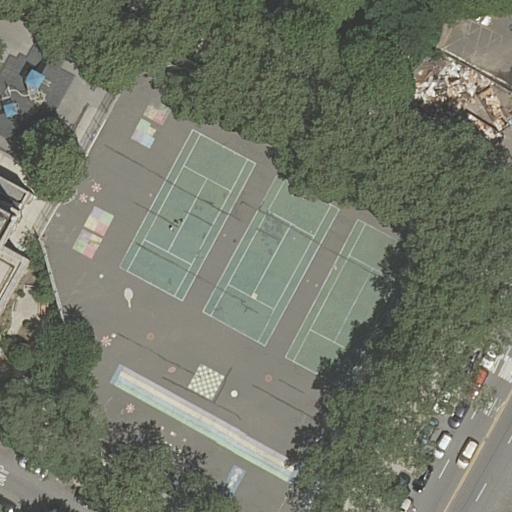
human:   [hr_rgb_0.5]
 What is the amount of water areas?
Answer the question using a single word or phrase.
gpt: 0

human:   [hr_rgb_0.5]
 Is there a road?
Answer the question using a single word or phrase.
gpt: yes

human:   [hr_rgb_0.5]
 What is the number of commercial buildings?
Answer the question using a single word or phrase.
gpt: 0

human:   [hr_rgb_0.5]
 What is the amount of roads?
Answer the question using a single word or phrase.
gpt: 5

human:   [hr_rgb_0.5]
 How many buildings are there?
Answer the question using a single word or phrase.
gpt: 1

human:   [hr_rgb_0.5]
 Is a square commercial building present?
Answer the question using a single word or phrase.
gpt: no

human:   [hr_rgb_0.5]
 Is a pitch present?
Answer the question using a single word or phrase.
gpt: yes

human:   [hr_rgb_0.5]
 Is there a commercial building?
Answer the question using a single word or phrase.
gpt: no

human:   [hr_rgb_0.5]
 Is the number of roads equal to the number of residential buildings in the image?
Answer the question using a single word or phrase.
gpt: no

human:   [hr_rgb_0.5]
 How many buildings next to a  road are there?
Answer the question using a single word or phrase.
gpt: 1

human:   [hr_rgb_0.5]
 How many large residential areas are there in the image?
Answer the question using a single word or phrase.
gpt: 1

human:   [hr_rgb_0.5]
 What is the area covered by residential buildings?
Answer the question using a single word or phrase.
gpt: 166m2

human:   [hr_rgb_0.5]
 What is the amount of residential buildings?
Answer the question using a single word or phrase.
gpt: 1

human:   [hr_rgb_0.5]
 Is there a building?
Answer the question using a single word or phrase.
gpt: yes

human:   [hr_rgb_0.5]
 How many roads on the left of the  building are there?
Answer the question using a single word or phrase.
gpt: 0

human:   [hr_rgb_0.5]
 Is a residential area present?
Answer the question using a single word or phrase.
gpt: yes

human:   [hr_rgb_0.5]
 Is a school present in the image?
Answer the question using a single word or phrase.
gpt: yes

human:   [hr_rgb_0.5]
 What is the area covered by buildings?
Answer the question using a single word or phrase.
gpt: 166m2

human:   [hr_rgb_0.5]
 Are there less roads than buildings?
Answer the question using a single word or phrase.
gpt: no

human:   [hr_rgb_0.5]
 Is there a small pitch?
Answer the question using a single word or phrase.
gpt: no

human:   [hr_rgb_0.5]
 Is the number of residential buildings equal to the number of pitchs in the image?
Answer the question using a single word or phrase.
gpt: no

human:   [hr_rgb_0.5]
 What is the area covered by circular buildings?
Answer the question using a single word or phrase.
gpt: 0m2

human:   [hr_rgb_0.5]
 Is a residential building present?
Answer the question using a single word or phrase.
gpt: yes

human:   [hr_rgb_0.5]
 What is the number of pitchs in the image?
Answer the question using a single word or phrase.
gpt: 2

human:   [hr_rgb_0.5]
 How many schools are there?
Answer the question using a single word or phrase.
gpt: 1

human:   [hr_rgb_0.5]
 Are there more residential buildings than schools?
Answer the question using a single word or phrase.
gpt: no

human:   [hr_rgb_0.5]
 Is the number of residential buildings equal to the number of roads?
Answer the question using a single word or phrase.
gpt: no

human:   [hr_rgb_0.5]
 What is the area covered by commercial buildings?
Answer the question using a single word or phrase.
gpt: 0m2

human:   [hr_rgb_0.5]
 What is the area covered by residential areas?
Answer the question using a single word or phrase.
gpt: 6892m2

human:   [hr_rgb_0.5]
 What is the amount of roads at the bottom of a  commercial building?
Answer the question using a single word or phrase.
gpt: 0

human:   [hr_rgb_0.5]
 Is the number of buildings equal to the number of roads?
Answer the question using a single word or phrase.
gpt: no

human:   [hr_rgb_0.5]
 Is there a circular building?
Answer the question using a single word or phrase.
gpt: no

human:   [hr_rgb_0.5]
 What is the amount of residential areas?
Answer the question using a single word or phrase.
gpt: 1

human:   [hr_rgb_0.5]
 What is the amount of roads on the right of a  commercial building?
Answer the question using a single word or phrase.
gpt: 0

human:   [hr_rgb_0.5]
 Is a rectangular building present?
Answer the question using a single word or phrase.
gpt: no

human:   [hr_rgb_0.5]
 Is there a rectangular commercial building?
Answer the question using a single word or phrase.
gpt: no

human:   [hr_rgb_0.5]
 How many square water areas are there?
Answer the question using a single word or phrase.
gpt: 0

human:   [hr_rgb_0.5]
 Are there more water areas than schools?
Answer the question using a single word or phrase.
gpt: no

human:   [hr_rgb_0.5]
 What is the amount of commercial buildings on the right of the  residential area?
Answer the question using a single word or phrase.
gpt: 0

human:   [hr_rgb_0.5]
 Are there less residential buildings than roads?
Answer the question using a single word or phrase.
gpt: yes

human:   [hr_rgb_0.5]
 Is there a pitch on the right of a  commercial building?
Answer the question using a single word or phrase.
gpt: no

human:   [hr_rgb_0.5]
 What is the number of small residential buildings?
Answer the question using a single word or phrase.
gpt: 0

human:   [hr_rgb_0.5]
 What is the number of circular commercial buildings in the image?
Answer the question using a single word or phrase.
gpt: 0

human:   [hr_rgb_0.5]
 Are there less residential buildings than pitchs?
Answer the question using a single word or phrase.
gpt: yes

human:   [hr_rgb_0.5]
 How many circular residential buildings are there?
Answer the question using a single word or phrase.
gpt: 0

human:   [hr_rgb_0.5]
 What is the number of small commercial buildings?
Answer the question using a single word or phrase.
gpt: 0

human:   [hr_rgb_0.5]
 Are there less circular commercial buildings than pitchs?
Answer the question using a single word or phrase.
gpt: yes

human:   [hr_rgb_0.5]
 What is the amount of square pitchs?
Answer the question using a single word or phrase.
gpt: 0

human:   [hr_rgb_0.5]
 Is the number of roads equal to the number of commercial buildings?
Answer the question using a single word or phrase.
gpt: no

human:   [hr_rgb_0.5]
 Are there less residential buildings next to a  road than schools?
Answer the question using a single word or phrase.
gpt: no

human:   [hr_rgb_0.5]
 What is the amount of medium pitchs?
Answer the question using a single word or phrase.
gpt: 2

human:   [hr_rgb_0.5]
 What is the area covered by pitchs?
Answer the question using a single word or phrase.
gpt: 861m2

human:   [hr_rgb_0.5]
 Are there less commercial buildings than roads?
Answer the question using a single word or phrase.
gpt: yes

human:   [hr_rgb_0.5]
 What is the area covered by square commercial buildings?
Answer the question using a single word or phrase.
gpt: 0m2

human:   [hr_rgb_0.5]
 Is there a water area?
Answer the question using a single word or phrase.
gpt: no

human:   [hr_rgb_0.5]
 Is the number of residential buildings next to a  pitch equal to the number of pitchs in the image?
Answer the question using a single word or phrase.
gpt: no

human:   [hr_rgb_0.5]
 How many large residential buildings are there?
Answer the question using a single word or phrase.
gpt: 0

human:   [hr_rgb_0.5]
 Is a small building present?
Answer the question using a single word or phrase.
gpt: no

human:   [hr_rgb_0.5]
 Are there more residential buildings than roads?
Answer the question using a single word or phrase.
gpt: no

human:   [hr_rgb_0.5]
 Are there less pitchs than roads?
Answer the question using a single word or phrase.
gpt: yes

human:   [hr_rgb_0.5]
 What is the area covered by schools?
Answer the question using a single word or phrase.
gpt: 3561m2

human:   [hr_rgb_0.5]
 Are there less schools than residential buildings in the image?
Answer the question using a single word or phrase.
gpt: no

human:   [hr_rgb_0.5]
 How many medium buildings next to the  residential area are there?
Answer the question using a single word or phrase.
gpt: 1

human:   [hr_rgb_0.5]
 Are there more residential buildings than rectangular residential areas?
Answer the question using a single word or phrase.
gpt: no